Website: apple
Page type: billing-address
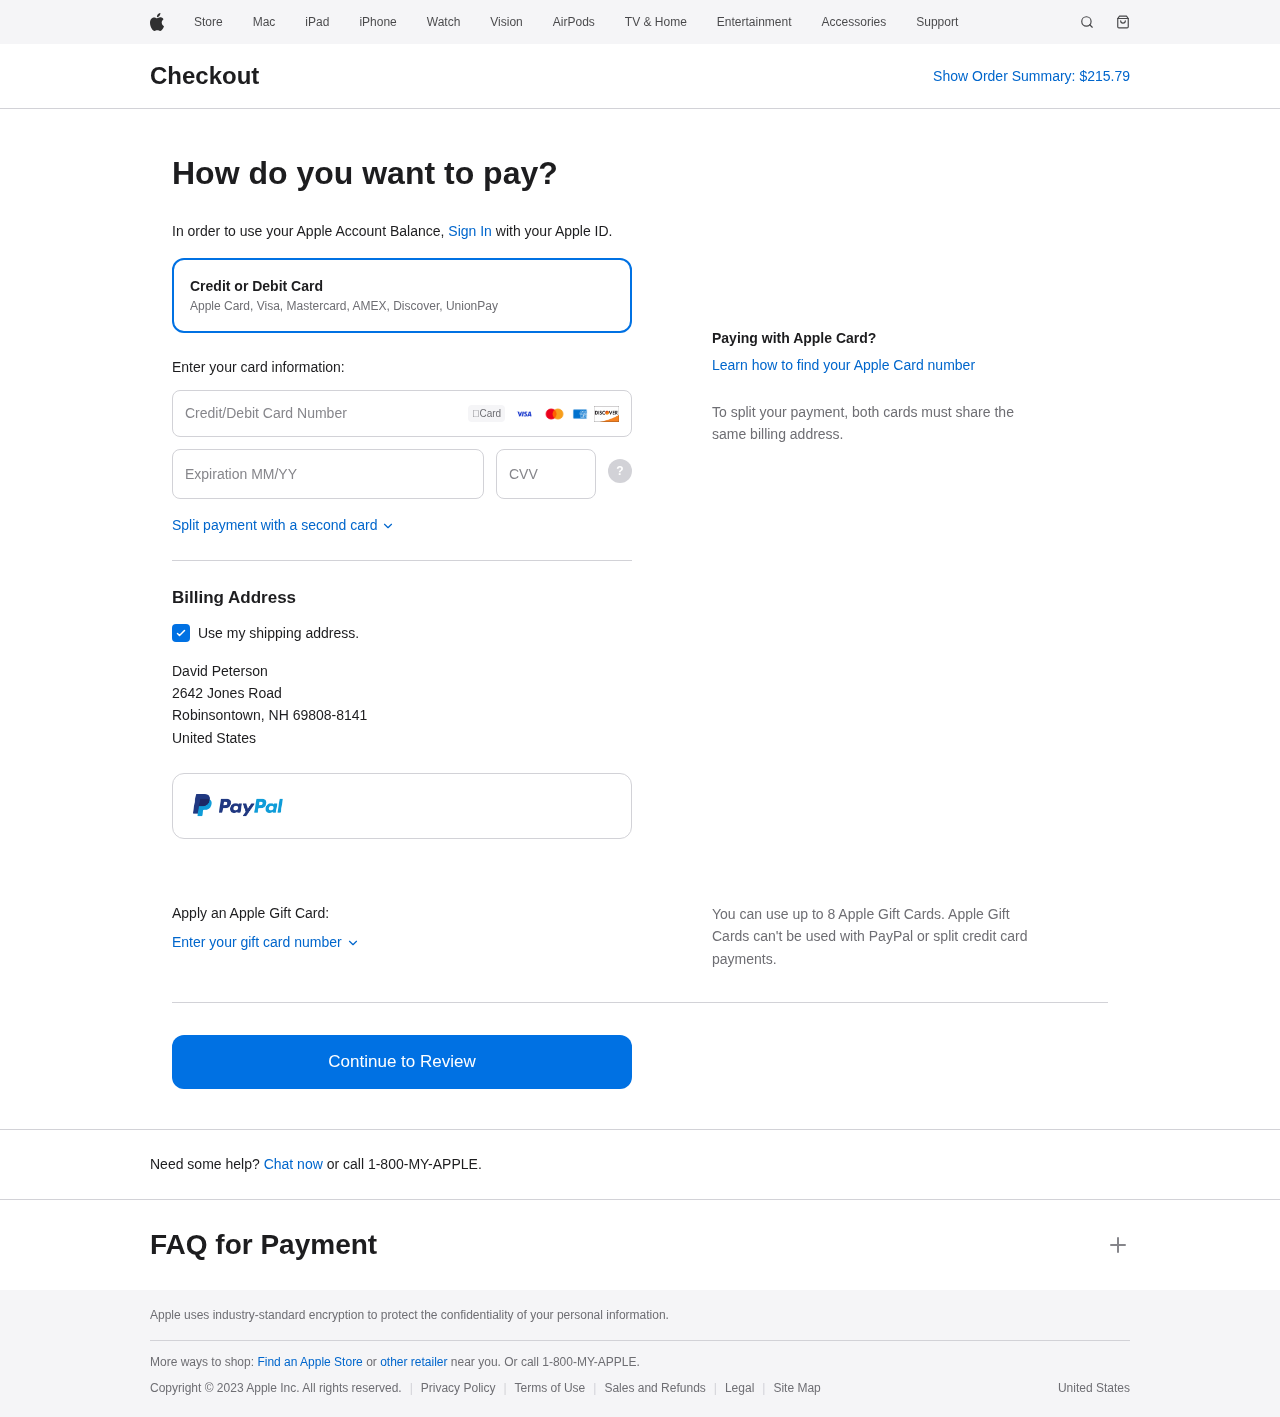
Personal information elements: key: PII_CARD_CVV
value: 5832
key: PII_CARD_EXPIRY
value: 01/30
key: PII_CARD_NUMBER
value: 3445 0079 5189 251
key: PII_CITY
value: Robinsontown
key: PII_COUNTRY
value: United States
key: PII_FULLNAME
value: David Peterson
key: PII_POSTCODE_FULL
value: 69808-8141
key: PII_STATE_ABBR
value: NH
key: PII_STREET
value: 2642 Jones Road
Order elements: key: ORDER_TOTAL
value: $215.79